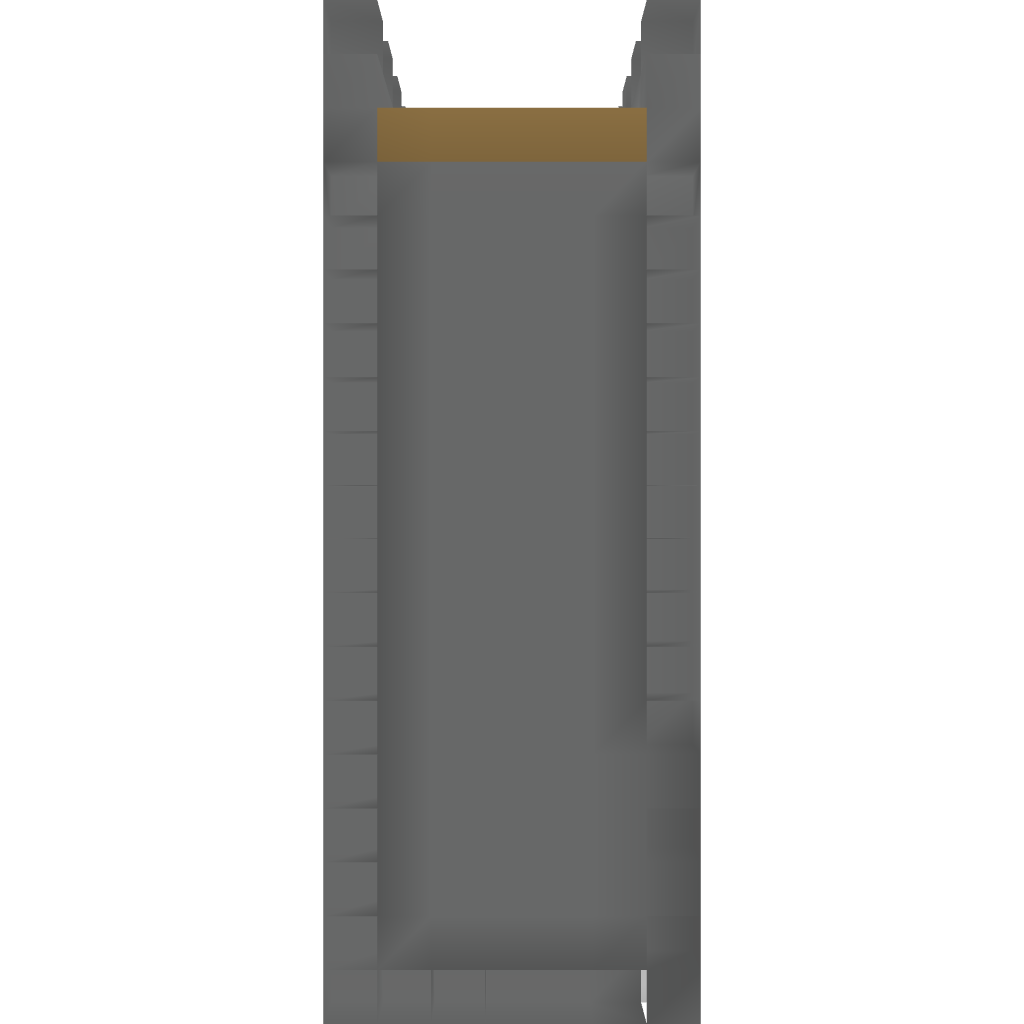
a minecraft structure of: large stone brick bridge